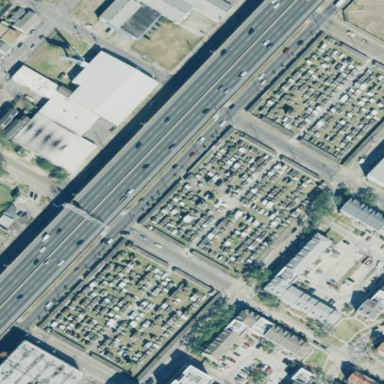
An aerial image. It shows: Cemetery that holds historical significance.